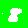
Digit: 8